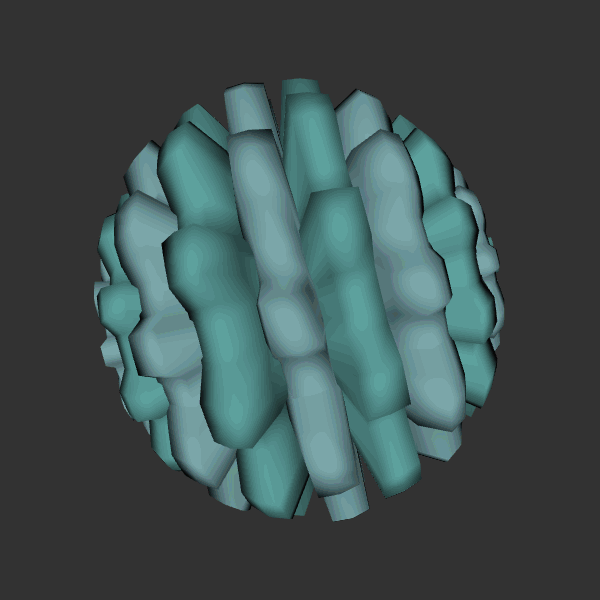
Background: dark